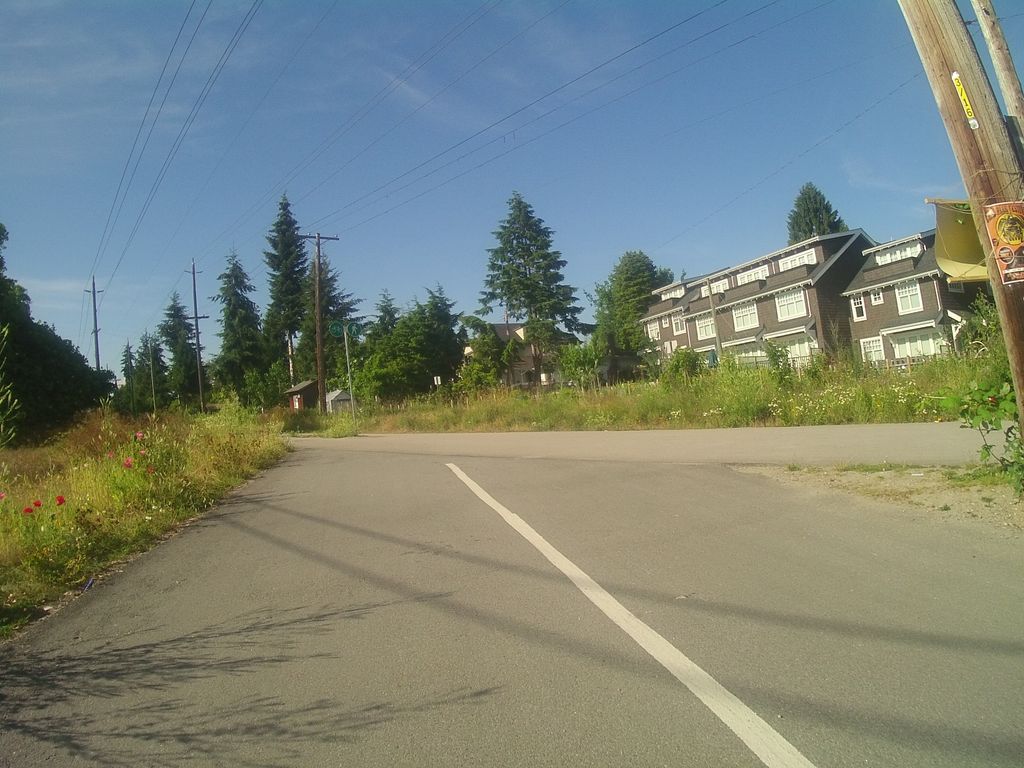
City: vancouver